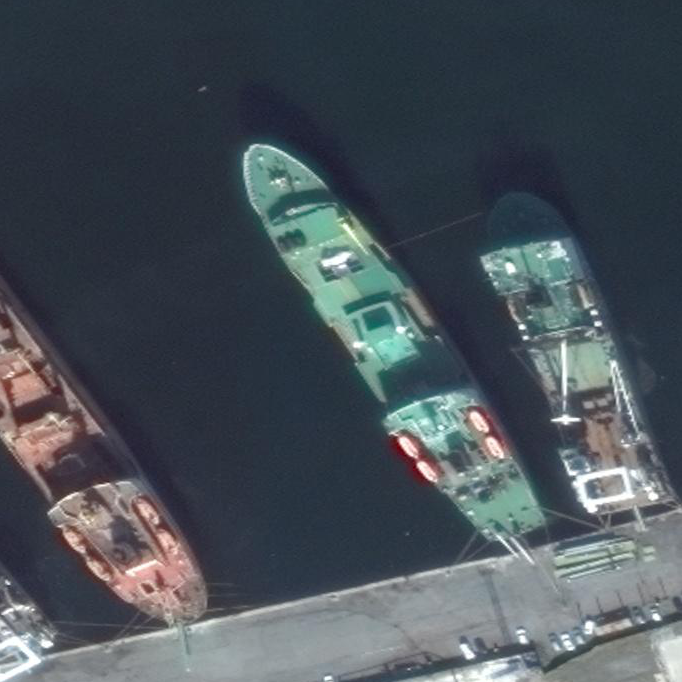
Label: civil